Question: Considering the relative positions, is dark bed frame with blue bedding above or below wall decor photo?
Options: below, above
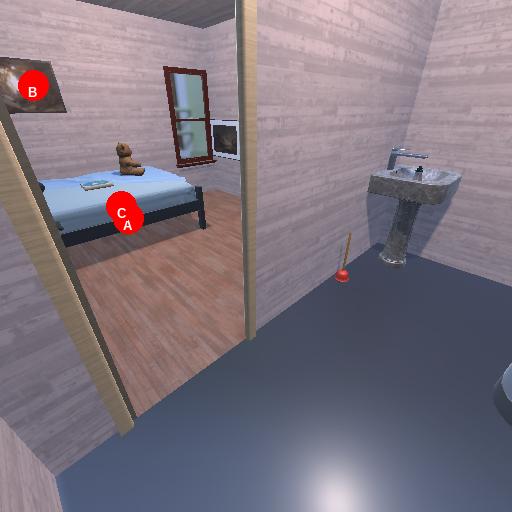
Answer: below